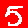
Digit: 5